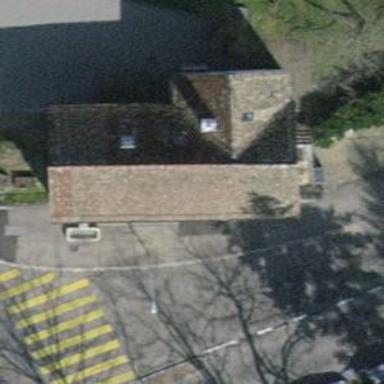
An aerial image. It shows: Kindergarten building with gabled roof.